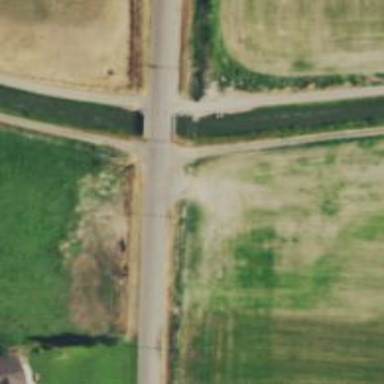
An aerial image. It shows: Unclassified road.